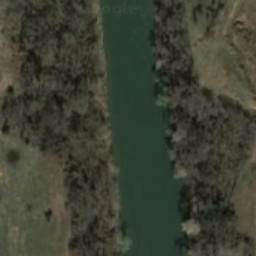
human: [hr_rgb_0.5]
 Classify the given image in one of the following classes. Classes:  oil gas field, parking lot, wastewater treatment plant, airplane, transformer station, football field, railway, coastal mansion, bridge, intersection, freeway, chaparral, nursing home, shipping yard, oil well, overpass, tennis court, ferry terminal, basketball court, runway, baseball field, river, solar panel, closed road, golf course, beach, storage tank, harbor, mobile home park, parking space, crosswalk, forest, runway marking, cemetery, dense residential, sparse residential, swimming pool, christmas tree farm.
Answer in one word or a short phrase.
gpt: river